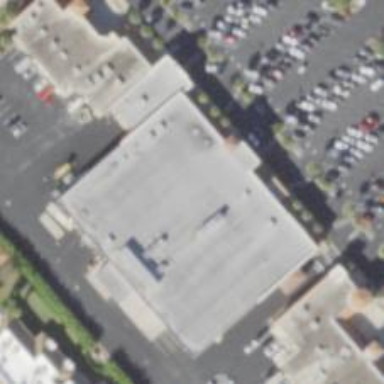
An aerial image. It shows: Supermarket.